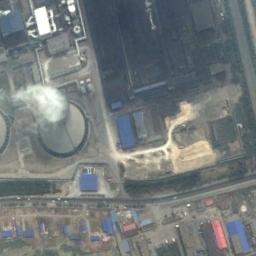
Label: thermal_power_station